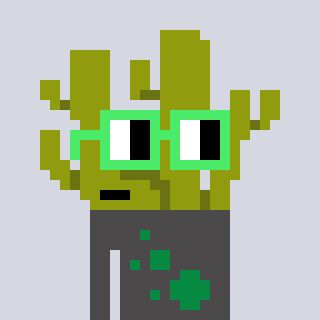
a pixel art character with square light green glasses, a cactus-shaped head and a grayscale-colored body on a cool background